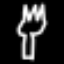
Label: fork